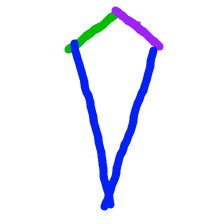
Shape: kite